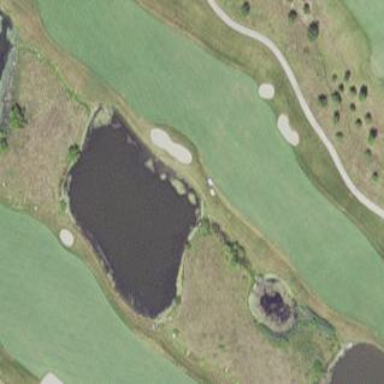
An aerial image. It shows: Picturesque pond acting as water hazard on golf course.